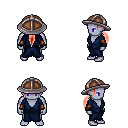
a pixel art fantasy rpg character, male body template, dark elf, purple skin, blue robe, red pants, red ponytail hairstyle, chain helm, leather bracers, four views (front, back, left, right), 2x2 character sprite sheet, small pixel art, hard edges, no anti-aliasing